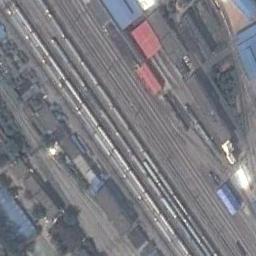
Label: railway